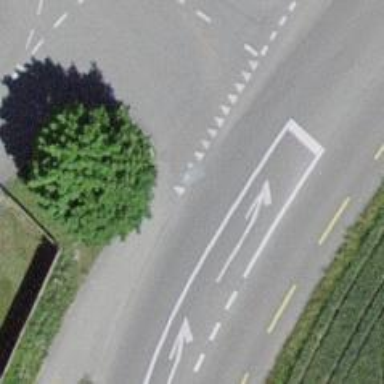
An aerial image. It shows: Tertiary road with dedicated cycle lane on the left.